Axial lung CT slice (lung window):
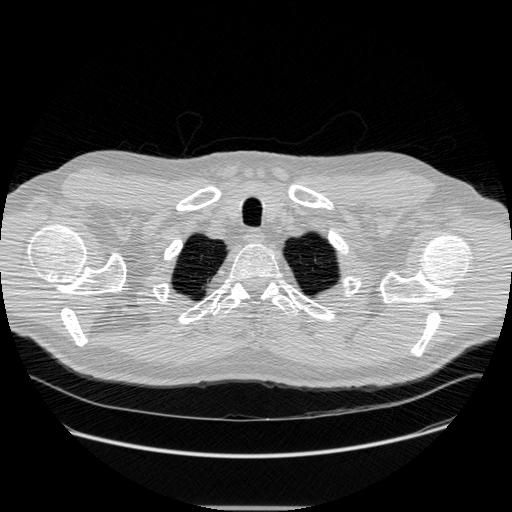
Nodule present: no